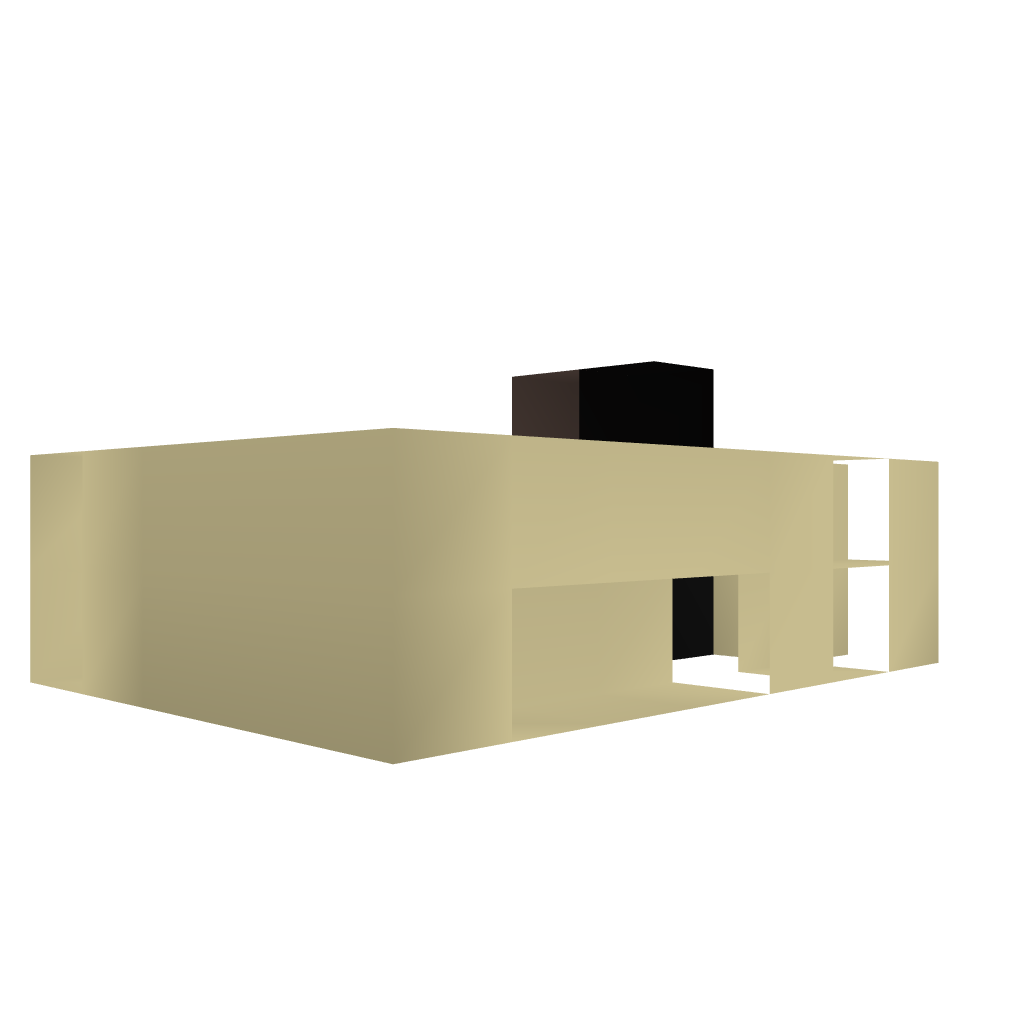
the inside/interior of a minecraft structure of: Never Night Cube